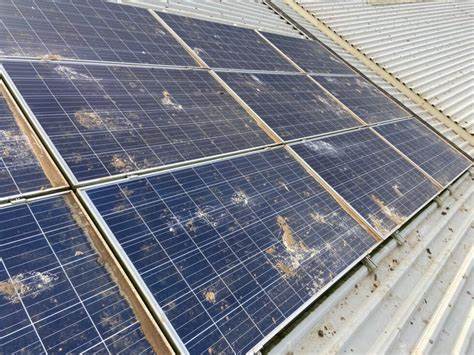
Label: Bird-drop